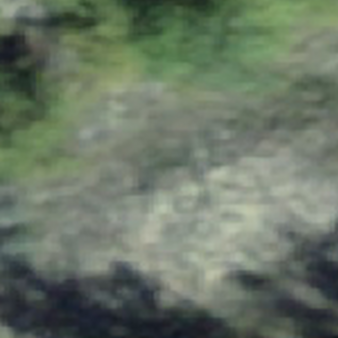
Label: other